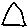
Label: triangle